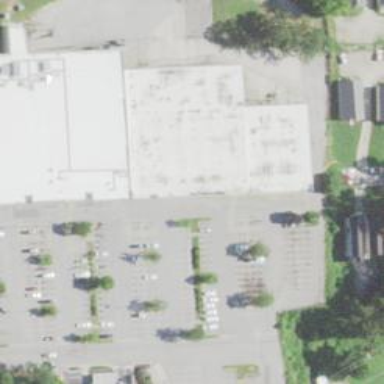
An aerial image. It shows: Commercial building.